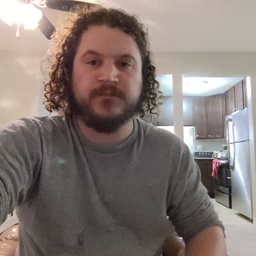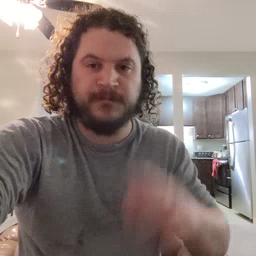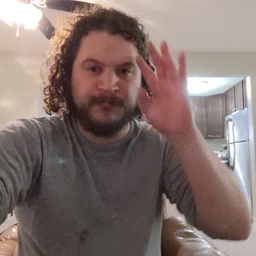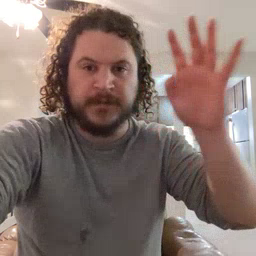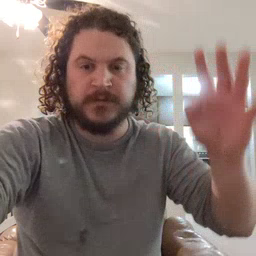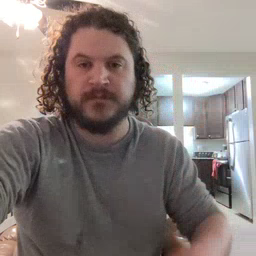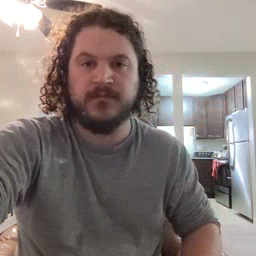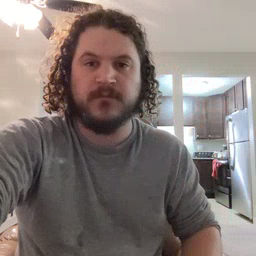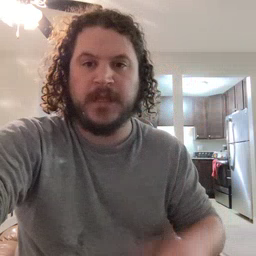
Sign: pretend